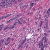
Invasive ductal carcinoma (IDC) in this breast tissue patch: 1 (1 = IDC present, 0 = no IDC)